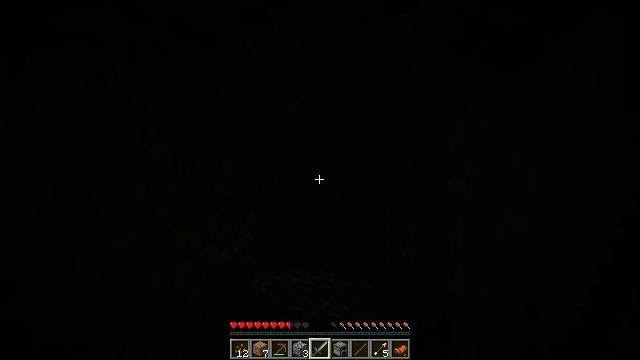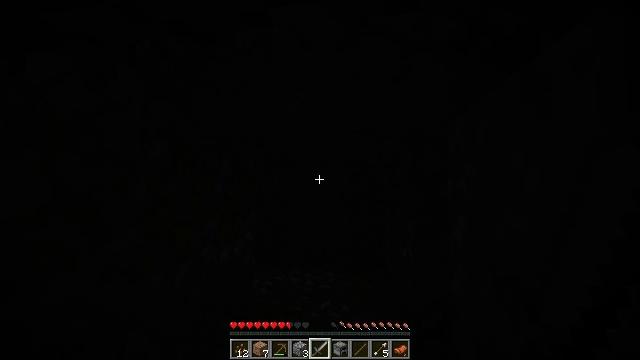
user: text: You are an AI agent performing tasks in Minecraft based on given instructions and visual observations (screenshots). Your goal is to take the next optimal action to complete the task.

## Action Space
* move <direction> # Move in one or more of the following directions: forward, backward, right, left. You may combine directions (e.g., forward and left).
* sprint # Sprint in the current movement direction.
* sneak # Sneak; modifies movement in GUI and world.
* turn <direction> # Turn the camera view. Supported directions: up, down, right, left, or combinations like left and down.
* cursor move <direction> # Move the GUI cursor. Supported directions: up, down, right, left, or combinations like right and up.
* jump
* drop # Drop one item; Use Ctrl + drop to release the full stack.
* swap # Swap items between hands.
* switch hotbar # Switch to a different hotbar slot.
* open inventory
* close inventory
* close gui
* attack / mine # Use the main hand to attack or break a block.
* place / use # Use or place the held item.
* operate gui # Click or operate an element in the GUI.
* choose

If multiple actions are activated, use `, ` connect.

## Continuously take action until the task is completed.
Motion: motion action
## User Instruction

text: Harvest vines off the surface.
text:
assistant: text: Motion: no_op
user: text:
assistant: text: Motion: no_op
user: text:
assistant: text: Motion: no_op
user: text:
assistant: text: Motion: no_op
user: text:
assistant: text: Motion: no_op
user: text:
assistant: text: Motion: no_op
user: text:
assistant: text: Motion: no_op
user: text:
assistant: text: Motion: no_op
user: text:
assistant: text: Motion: no_op
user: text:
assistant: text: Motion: no_op
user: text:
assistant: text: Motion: no_op
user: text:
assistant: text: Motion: no_op
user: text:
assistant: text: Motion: no_op
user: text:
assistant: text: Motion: no_op
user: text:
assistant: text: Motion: no_op
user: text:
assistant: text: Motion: no_op
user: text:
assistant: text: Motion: no_op
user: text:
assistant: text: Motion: no_op
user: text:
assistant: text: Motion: no_op
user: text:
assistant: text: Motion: no_op
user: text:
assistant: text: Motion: no_op
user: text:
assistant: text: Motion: no_op
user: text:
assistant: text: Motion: no_op
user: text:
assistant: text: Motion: no_op
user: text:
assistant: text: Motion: no_op
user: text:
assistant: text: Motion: no_op
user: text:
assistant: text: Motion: no_op
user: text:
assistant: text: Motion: no_op
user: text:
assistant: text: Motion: no_op
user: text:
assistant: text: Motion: no_op